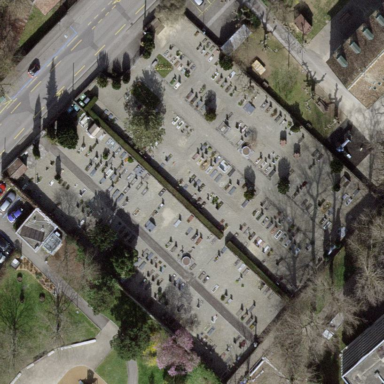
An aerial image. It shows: Cemetery.